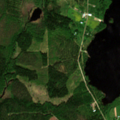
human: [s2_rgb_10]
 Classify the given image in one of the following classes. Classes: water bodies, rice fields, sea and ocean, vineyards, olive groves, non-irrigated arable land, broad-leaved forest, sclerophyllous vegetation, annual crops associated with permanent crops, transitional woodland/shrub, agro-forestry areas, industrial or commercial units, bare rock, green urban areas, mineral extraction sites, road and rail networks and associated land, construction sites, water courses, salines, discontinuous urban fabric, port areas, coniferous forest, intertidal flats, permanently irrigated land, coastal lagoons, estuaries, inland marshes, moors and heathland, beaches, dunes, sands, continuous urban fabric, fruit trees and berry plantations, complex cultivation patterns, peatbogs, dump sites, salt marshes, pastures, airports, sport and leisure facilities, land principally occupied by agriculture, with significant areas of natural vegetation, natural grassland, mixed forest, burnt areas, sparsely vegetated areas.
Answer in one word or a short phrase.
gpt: broad-leaved forest, coniferous forest, mixed forest, water bodies